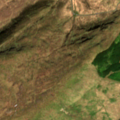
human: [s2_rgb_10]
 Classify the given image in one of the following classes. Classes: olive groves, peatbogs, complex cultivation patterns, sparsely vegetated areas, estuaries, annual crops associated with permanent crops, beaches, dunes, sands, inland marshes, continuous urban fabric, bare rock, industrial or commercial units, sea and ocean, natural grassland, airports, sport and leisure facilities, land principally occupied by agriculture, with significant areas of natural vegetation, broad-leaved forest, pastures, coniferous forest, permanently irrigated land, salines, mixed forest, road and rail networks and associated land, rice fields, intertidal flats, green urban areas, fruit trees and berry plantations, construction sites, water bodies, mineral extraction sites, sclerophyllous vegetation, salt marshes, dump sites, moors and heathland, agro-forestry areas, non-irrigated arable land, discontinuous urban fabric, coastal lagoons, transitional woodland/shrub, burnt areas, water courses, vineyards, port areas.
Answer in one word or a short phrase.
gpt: transitional woodland/shrub, peatbogs